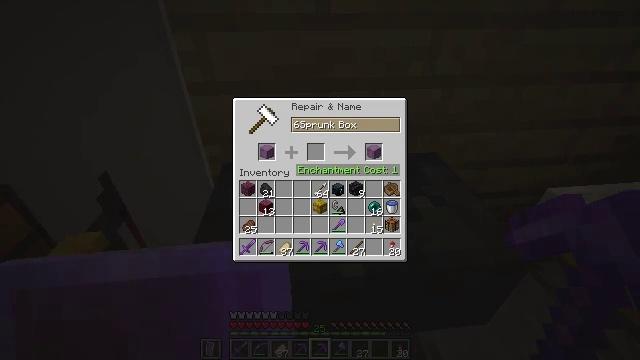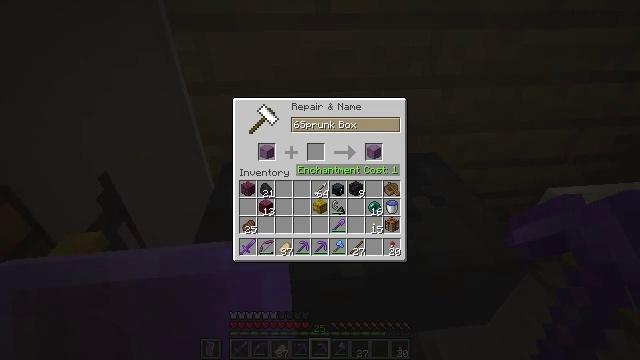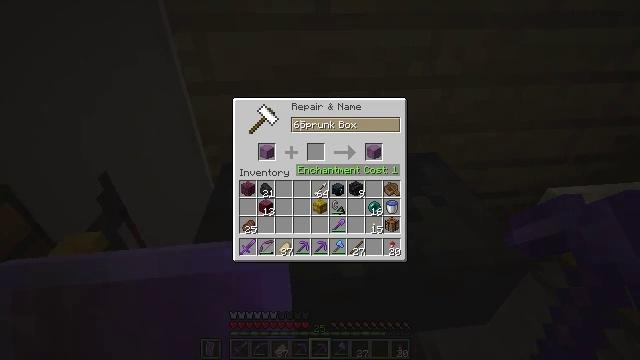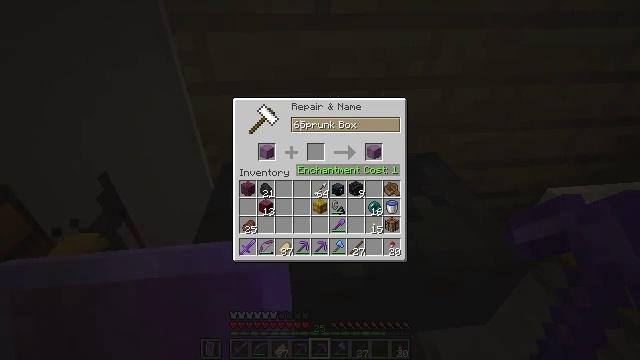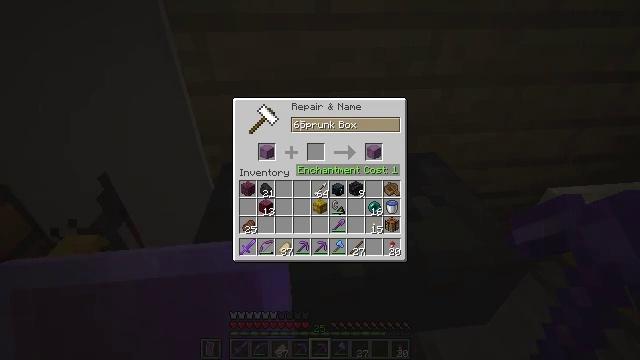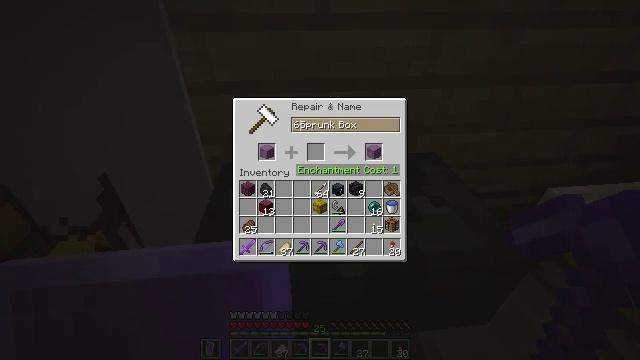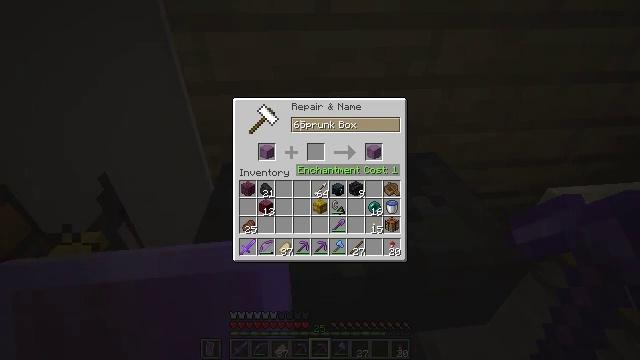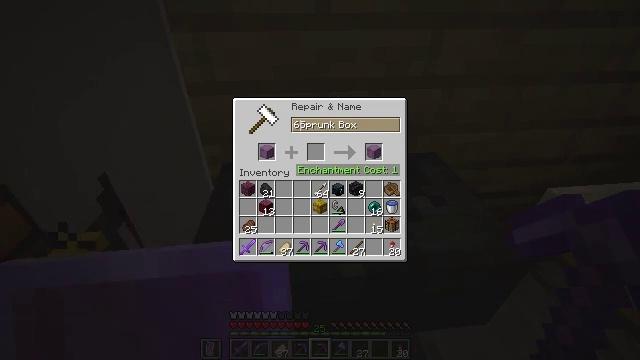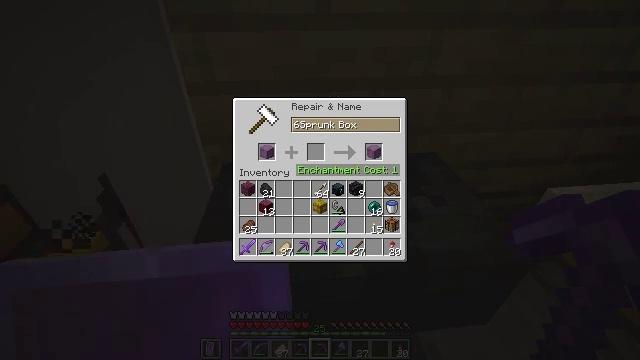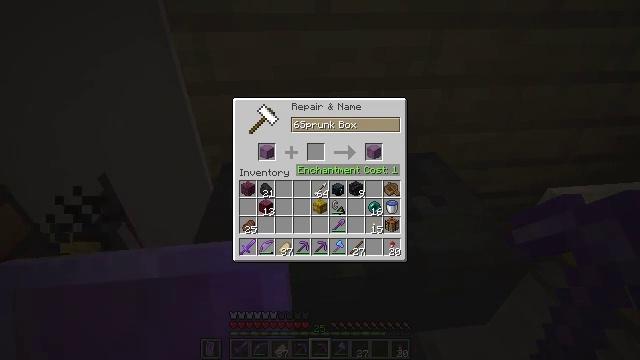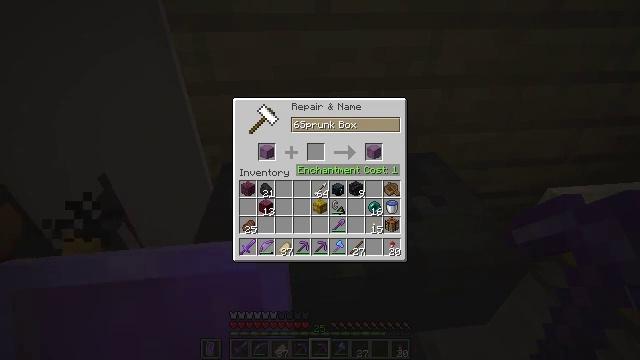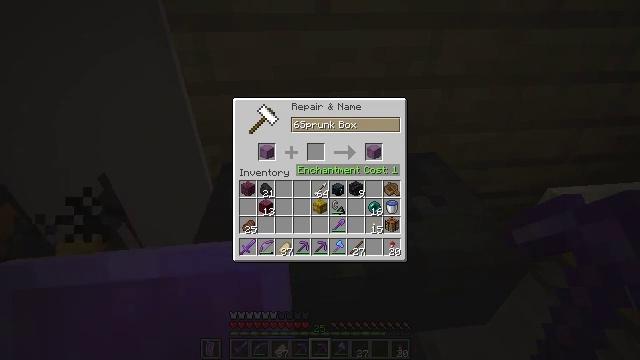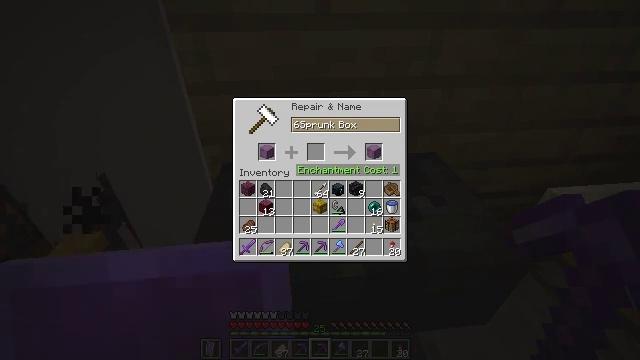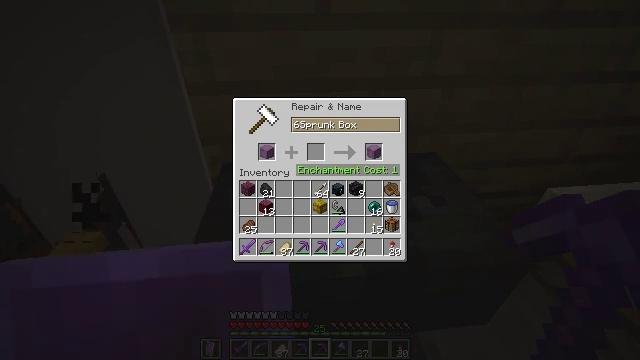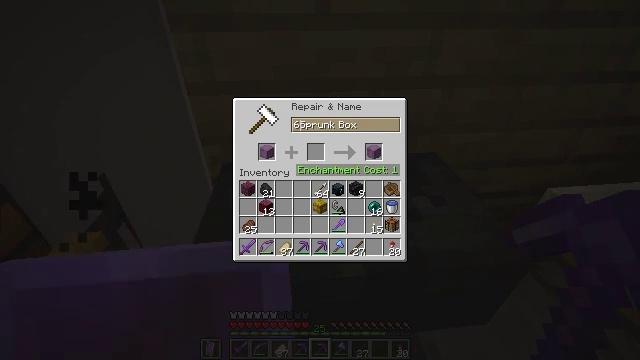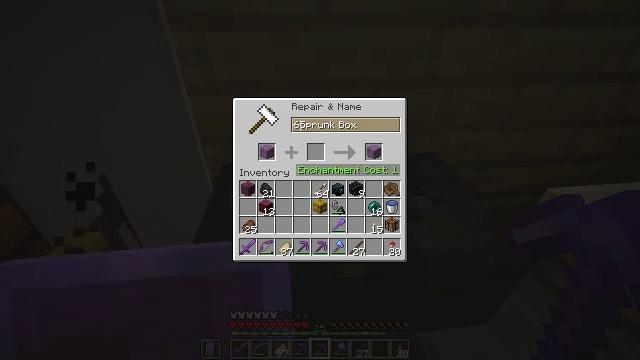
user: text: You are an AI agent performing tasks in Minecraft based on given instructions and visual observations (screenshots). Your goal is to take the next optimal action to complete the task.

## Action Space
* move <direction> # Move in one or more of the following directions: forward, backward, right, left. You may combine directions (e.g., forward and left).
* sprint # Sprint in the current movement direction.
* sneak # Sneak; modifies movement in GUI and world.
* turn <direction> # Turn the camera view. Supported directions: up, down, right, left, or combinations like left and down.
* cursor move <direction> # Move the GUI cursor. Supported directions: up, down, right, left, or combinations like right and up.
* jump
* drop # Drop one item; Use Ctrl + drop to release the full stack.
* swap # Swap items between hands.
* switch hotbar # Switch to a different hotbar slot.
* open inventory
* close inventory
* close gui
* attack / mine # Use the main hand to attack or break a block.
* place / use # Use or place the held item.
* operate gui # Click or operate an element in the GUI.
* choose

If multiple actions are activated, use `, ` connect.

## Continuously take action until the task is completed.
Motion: motion action
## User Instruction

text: Get magenta dye from the crafting table.
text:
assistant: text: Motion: no_op
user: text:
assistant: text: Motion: no_op
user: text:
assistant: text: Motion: no_op
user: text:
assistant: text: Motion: no_op
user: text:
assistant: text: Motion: no_op
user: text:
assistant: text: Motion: no_op
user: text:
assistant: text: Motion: no_op
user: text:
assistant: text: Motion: no_op
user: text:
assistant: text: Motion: no_op
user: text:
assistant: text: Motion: no_op
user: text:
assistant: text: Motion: no_op
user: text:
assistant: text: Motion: no_op
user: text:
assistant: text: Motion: no_op
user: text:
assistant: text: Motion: no_op
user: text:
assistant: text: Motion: no_op
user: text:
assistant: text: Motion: no_op
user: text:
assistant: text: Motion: no_op
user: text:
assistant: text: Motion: no_op
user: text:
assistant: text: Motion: no_op
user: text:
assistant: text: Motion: no_op
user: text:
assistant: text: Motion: no_op
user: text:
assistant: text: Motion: no_op
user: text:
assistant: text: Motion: no_op
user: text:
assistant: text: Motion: no_op
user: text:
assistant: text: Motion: no_op
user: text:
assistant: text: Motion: no_op
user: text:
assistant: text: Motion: no_op
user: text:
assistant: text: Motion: no_op
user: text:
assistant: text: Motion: no_op
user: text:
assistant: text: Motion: no_op